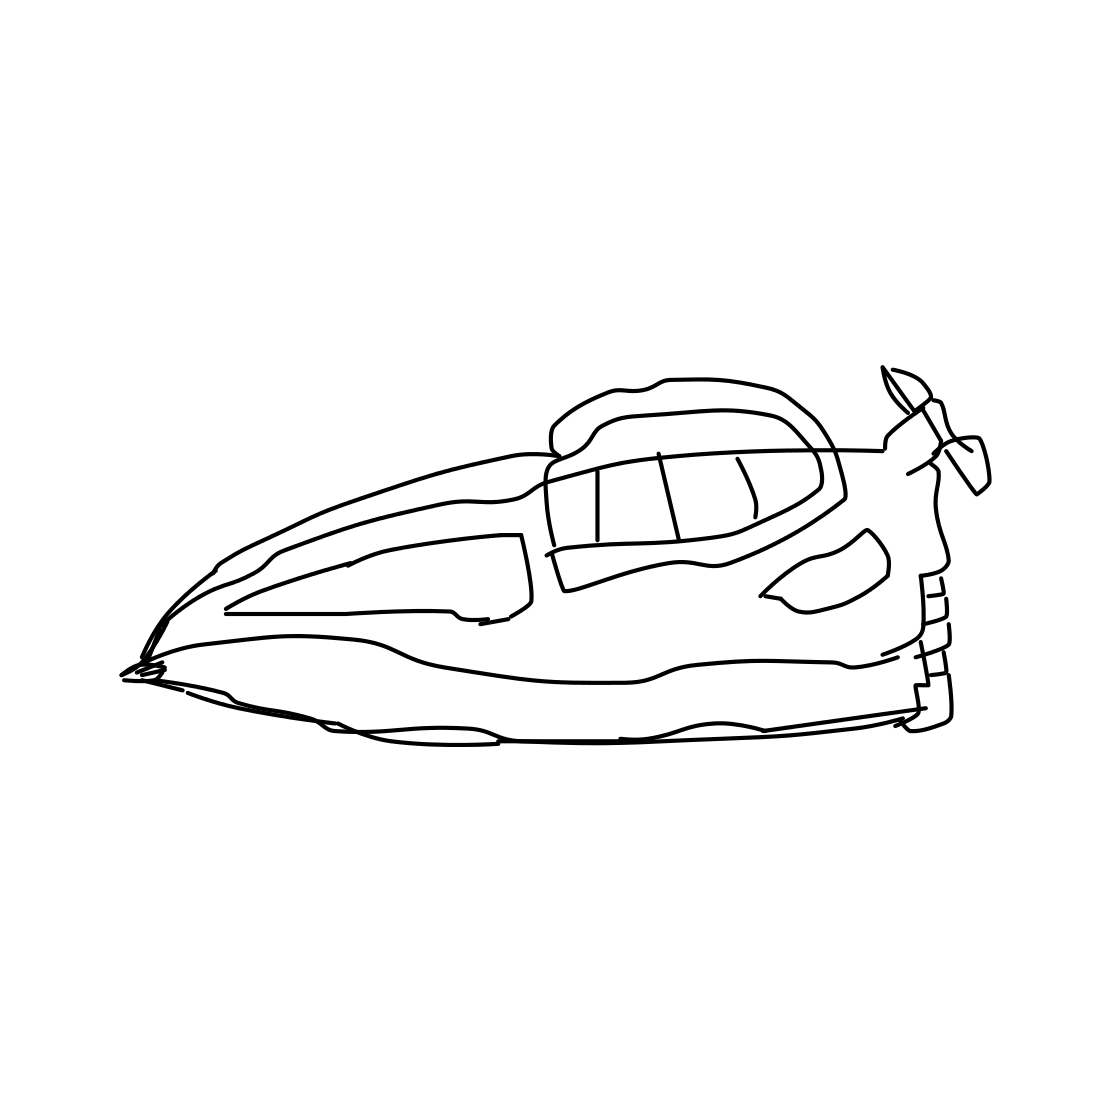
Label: speed-boat